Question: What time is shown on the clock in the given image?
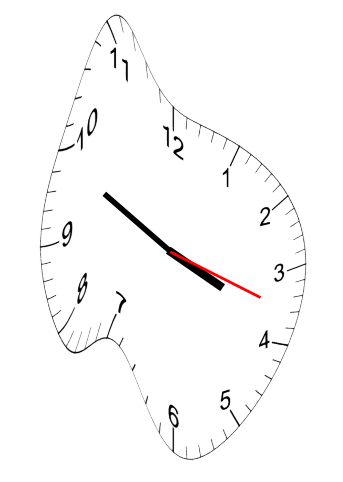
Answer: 03:49:18